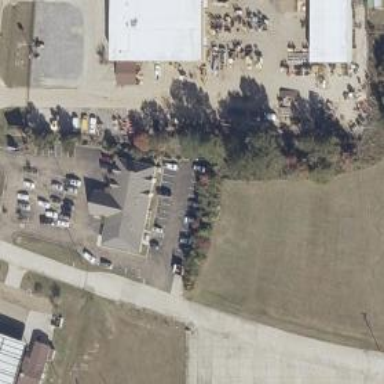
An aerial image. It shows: Healthcare clinic.